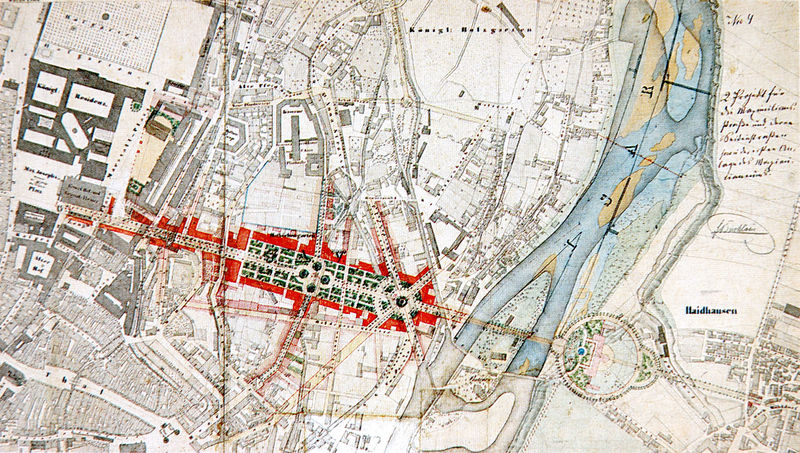
Titel: 2.Projekt für die Maximilianstraße in München
Künstler: Friedrich Bürklein
Standort: München
Institution: Stadtmuseum, Graphische Sammlung
Schlagwörter: blau, vogel, wasser, weiß, bäume, fluss, gelb, grün, see, stadt, ufer, grau, mitte, schwarz, skizze, strasse, zeichnung, anlage, gebäude, haus, park, rot, schloss, weg, alt, architektur, arme, felder, flusslauf, häuser, brücke, gewässer, kirche, wege, insel, oper, wald, brunnen, kreis, rund, garten, schrift, umrisse, fläche, allee, grafik, graphik, linien, platz, vogelperspektive, könig, gerade, ring, aufsicht, straßen, berlin, eckig, bayern, münchen, stern, draufsicht, kreuzung, text, beschriftung, kathedrale, karte, alleen, residenz, isar, historismus, plan, gärten, zentrum, achse, landkarte, wien, stachus, handschrift, ludwig, das achtzehnte jahrhundert, forum, königsplatz, brücken, inseln, klenze, grundriss, kleeblatt, bauplan, hofgarten, rondell, anlagen, max-joseph-platz, lageplan, theatinerkirche, gartenanlage, maximilian, schirft, bebauung, bürklein, landtag, maximilianstrasse, metropole, maximilianeum, maximilian ii., planung, plätze, stadtplan, luftbild, stadtplanung, bebauungsplan, lehel, urbanistik, innenstadt, wörter, altstadt, ludwig ii, odeonsplatz, grunfriss, haidhausen, friedensengel, prinzregentenstrasse, grünanlagen, haus der kunst, heidhause, himmelsrichtung, isa, isarlauf, kartellplan, max-joseph, maximiliansstraße, nationalsozialismus, nazis, sehenswürdigkeit, überblick, parkanlagen, markiert, statdpaln